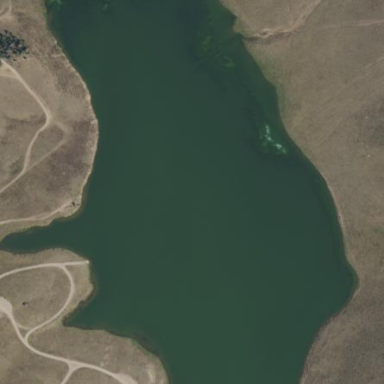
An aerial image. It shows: Natural reservoir of water.